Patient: sex F, age 58
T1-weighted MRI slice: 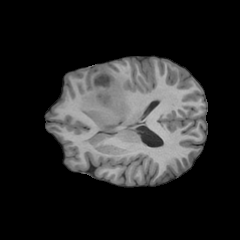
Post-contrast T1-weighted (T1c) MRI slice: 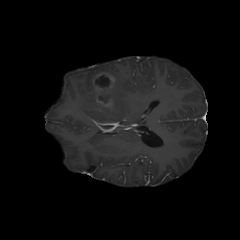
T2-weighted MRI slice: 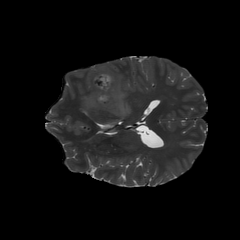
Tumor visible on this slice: yes
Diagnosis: Glioblastoma, IDH-wildtype
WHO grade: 4